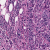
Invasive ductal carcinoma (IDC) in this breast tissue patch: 0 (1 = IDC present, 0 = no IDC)